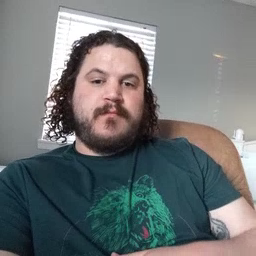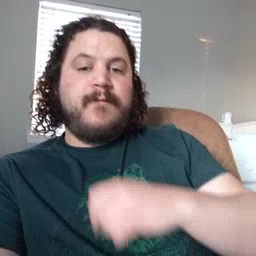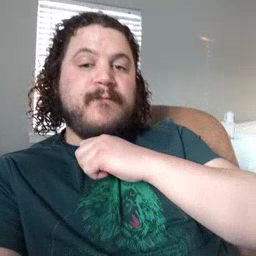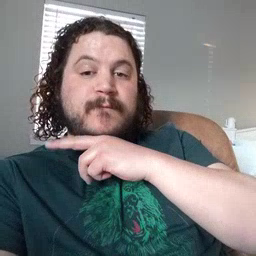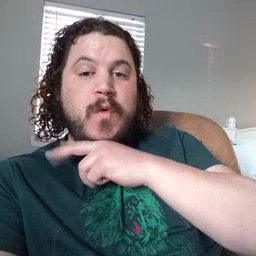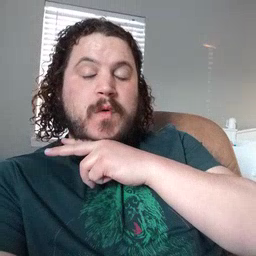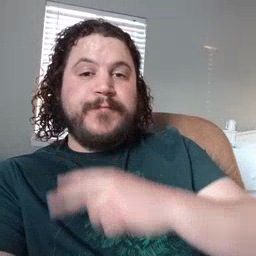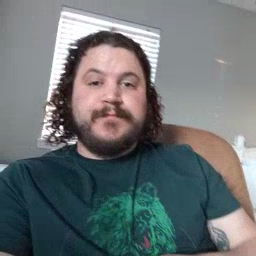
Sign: frog